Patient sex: F
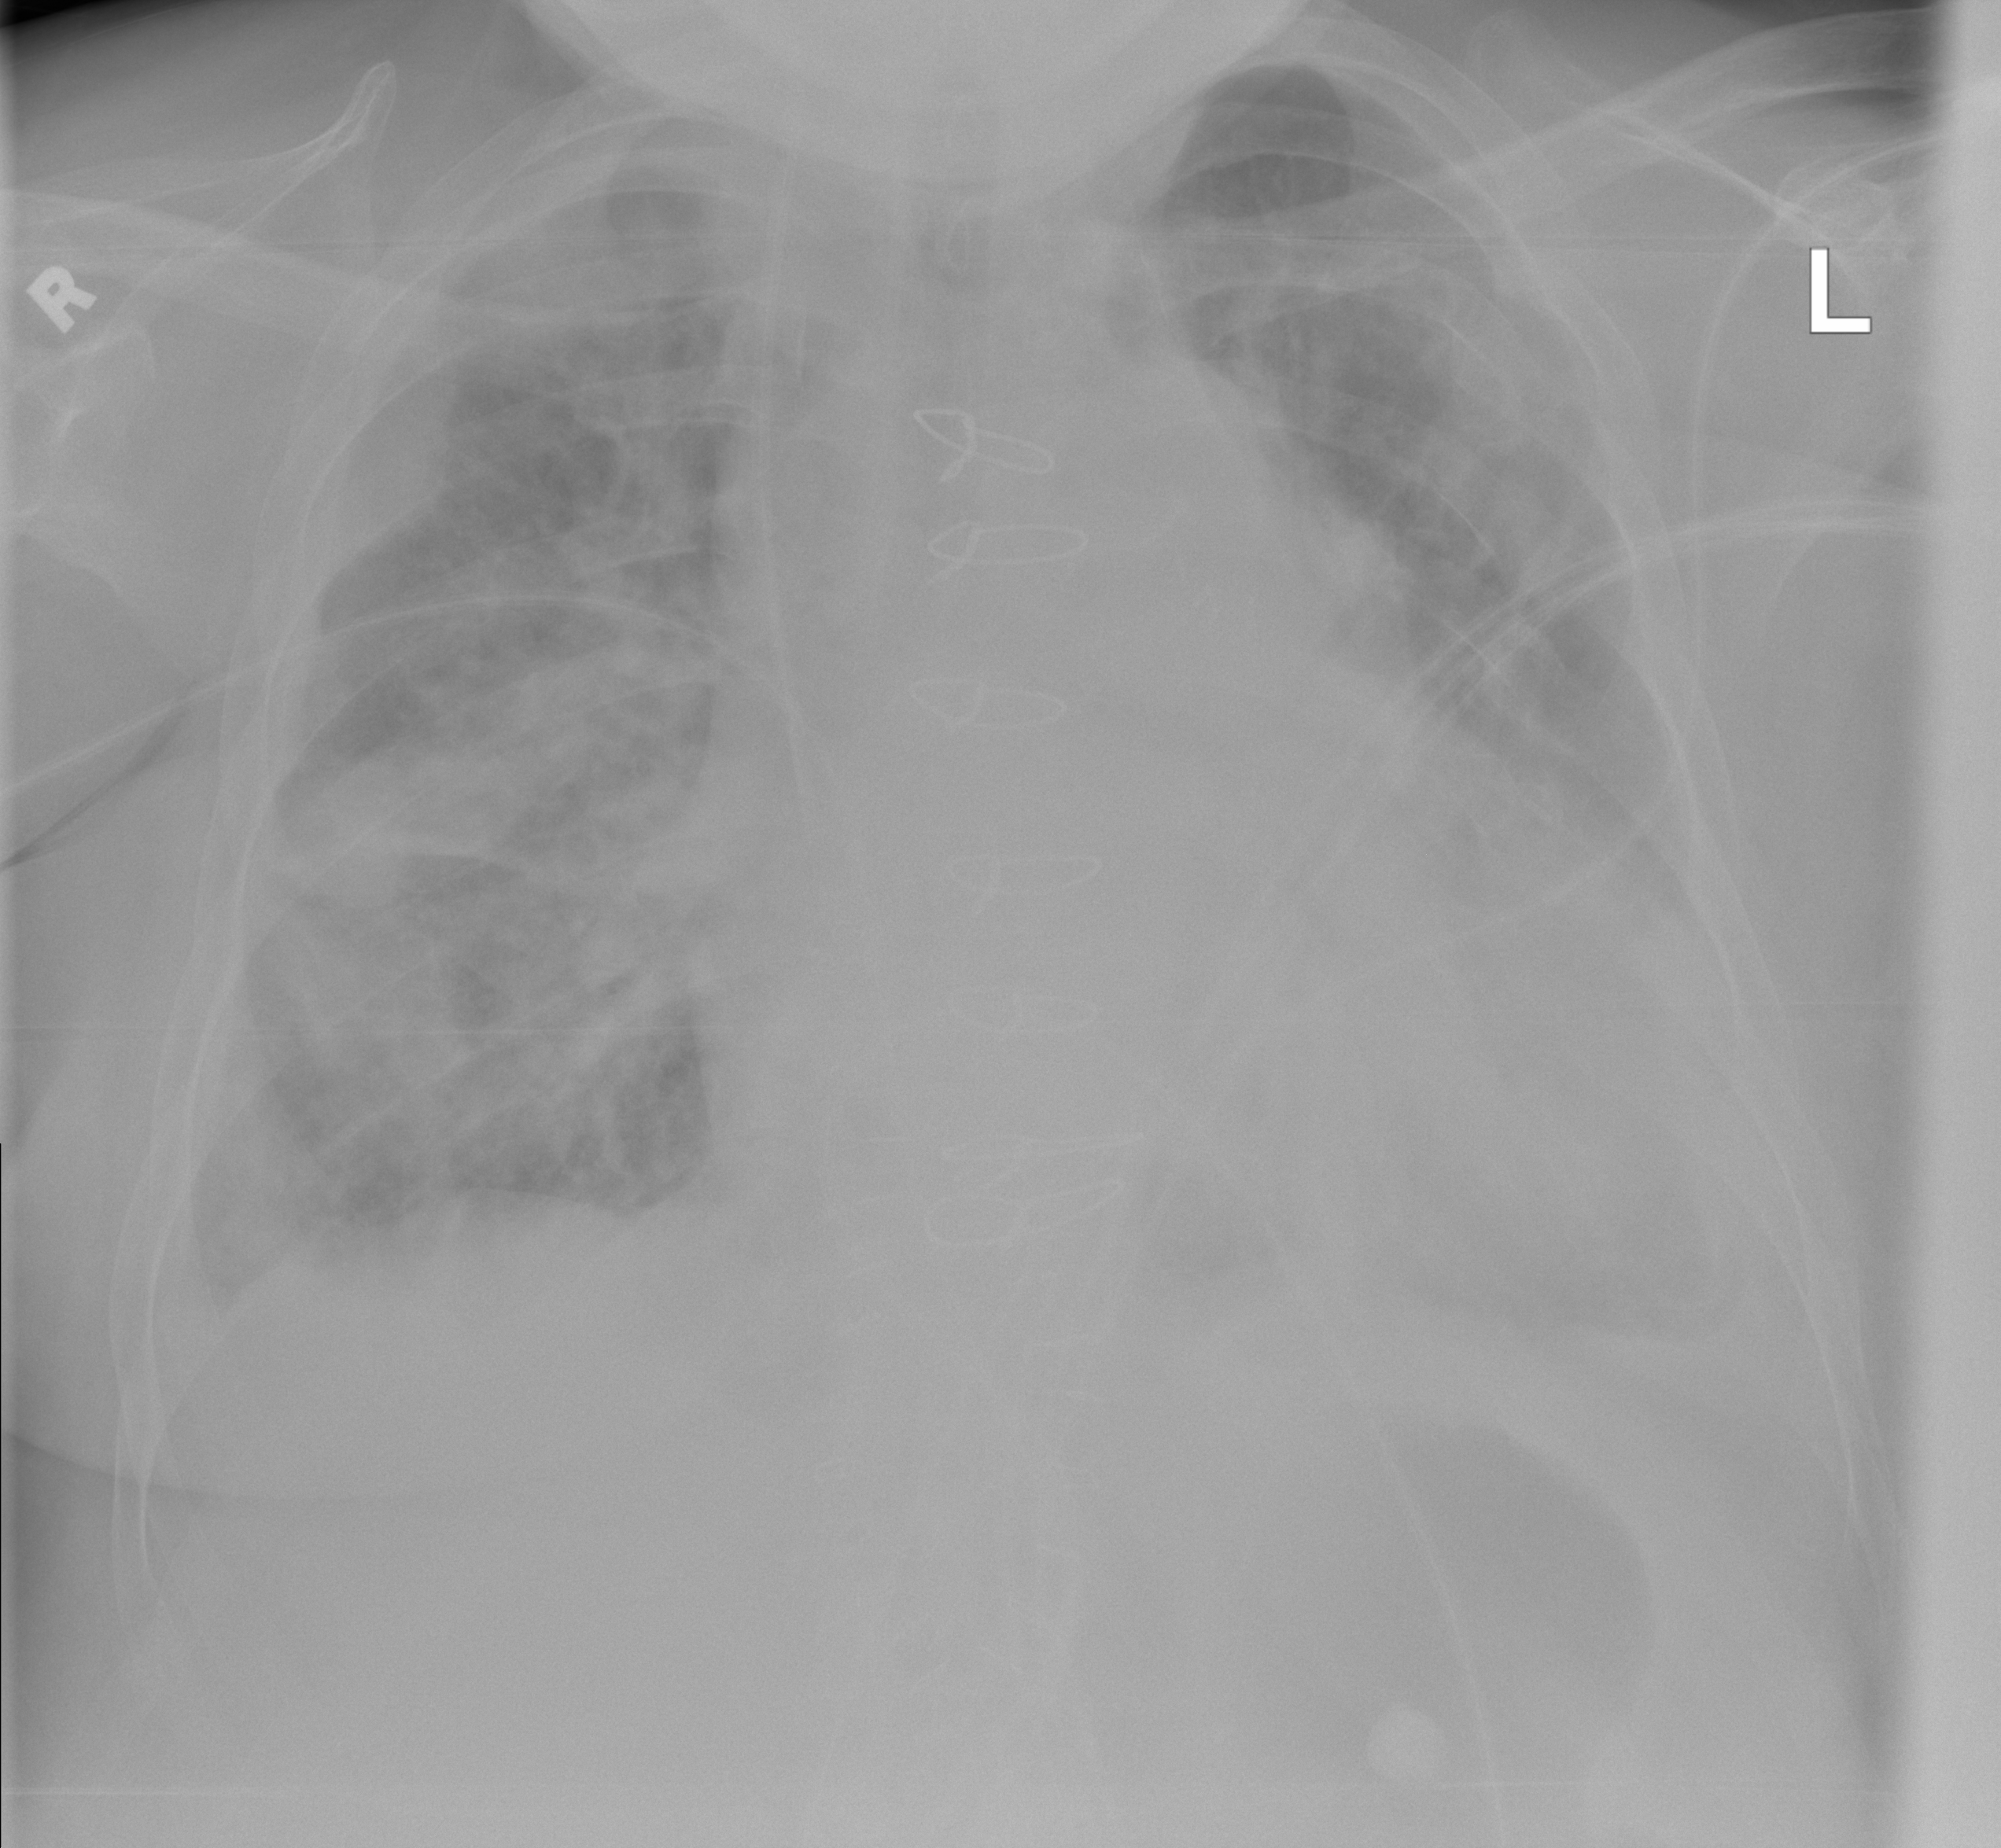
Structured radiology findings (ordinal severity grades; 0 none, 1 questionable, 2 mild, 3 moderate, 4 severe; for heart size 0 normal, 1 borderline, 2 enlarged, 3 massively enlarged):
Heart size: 2
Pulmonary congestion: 2
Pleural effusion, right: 2
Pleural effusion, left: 3
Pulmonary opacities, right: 3
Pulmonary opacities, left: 3
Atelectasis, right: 3
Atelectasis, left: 3